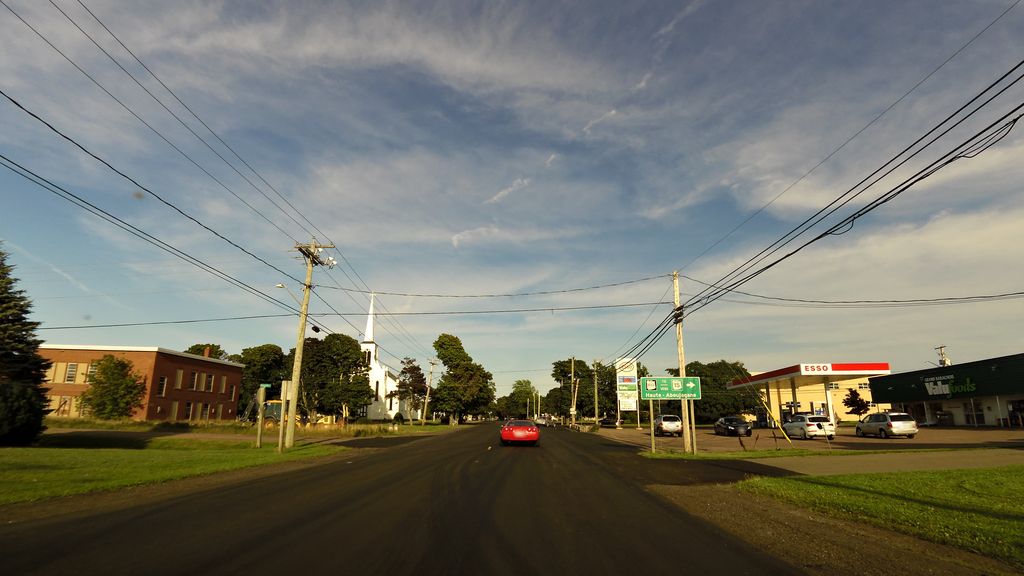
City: charlottetown